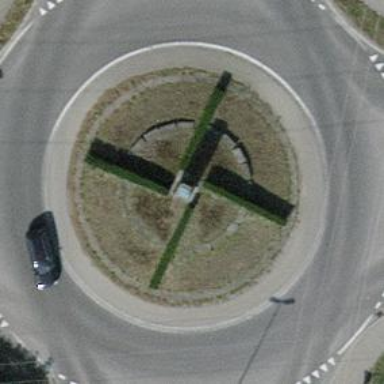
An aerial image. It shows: Secondary road made of asphalt leading to roundabout.